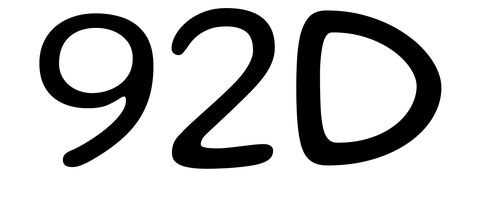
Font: Gluten_Light